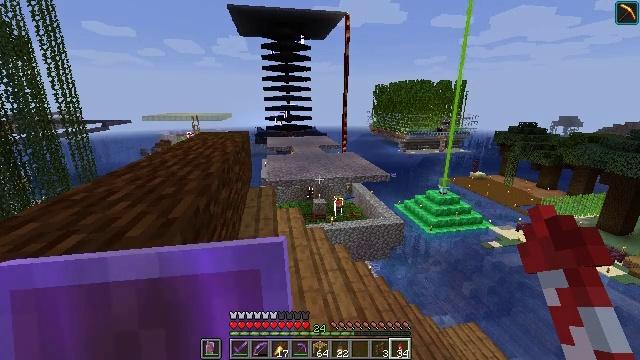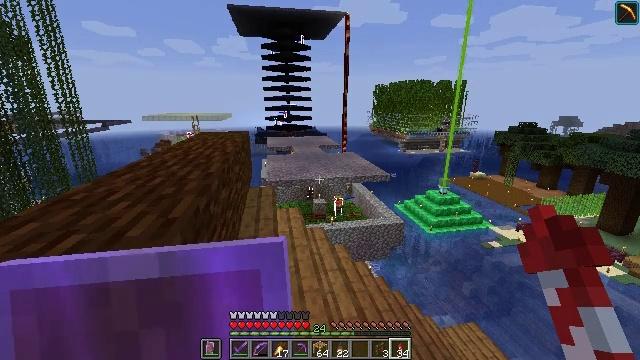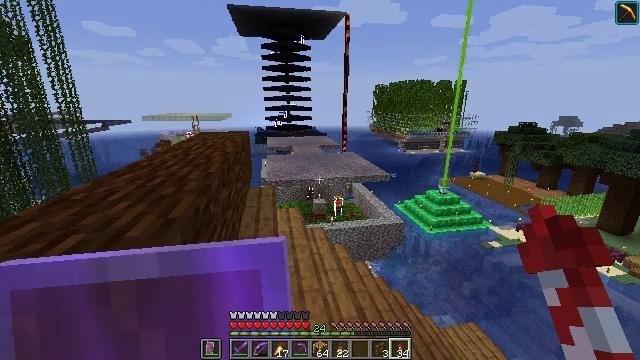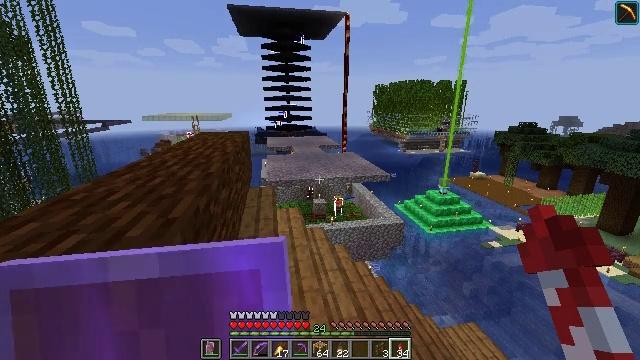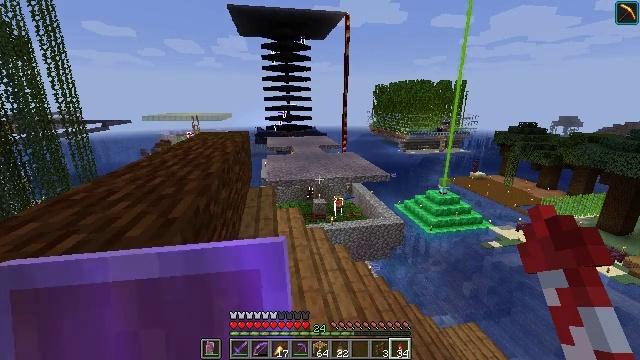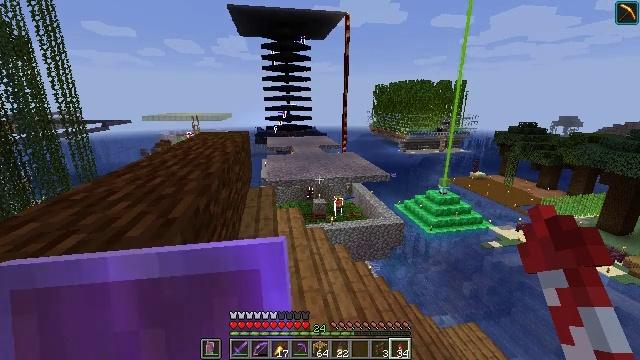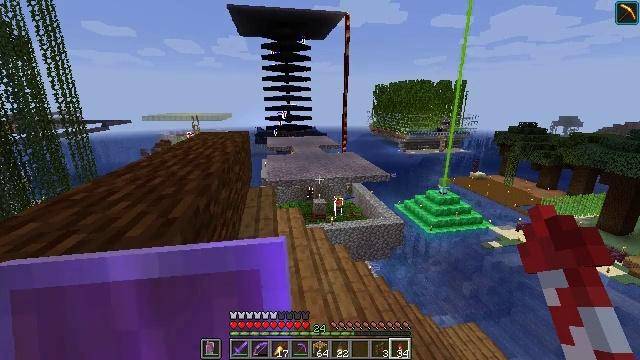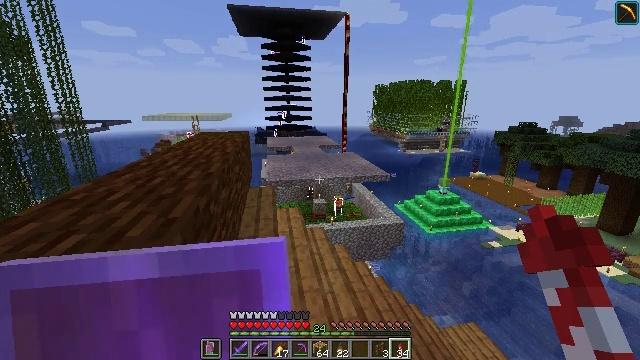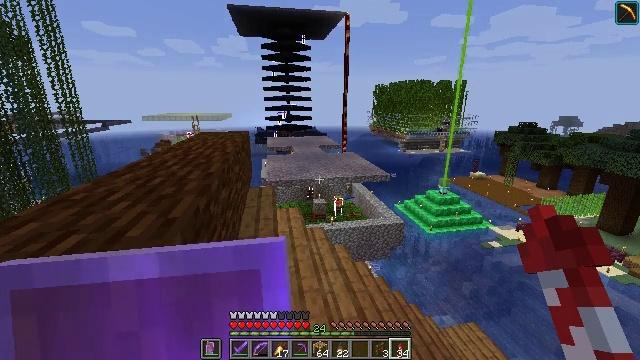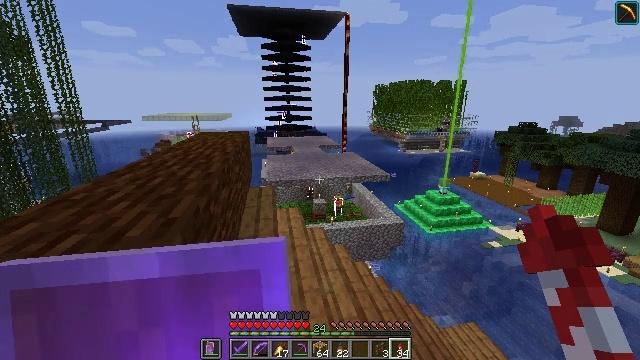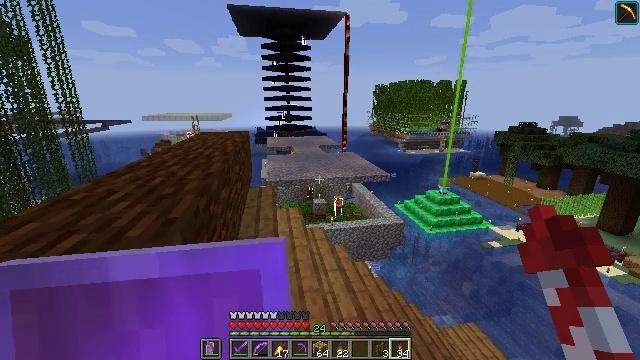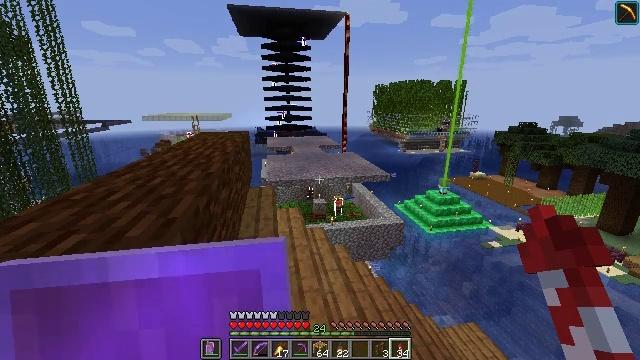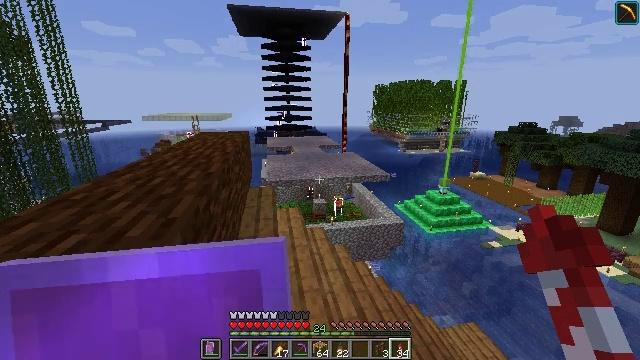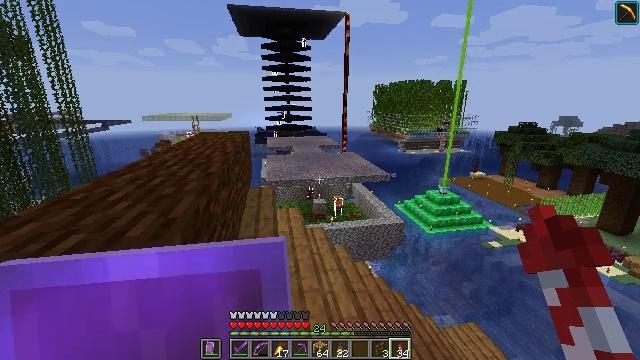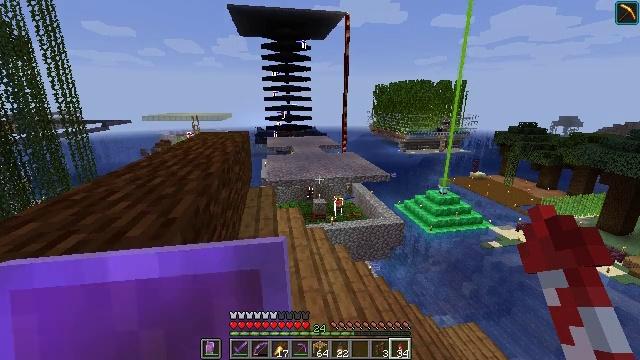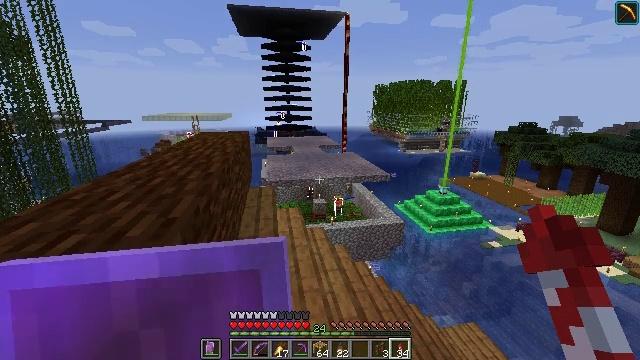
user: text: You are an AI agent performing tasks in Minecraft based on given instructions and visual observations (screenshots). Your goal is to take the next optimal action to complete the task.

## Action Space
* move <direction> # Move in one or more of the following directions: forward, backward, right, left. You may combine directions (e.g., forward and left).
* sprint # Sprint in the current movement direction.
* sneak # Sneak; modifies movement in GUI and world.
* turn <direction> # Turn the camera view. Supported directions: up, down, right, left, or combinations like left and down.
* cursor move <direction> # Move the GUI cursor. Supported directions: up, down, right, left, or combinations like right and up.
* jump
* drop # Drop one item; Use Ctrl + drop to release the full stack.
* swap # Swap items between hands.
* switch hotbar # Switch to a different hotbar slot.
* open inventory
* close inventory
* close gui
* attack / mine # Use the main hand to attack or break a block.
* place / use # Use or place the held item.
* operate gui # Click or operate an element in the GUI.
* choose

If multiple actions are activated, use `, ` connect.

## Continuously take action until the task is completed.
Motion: motion action
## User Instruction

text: Use the crafting table and brown wool to craft a brown carpet.
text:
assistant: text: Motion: no_op
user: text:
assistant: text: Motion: no_op
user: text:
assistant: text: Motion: no_op
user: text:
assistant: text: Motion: no_op
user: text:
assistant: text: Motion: no_op
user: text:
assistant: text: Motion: no_op
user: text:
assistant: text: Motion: no_op
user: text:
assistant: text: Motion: no_op
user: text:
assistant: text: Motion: no_op
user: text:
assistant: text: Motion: no_op
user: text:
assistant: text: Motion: no_op
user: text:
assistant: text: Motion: no_op
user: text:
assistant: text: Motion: no_op
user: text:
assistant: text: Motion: no_op
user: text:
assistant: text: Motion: no_op
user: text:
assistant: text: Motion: no_op
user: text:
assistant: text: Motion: no_op
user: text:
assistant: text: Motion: no_op
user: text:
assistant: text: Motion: no_op
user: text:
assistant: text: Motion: no_op
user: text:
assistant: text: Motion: no_op
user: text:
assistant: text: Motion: no_op
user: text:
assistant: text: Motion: no_op
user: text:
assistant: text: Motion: no_op
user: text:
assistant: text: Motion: no_op
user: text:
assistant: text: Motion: no_op
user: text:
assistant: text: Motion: no_op
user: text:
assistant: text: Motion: no_op
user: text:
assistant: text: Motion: no_op
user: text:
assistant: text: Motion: no_op